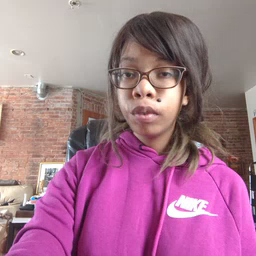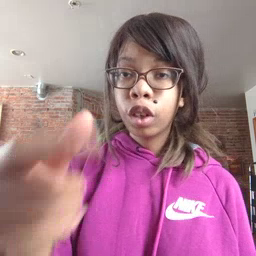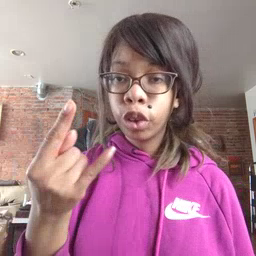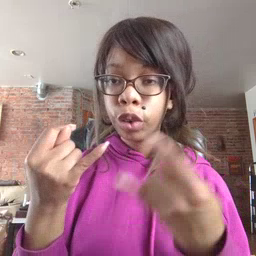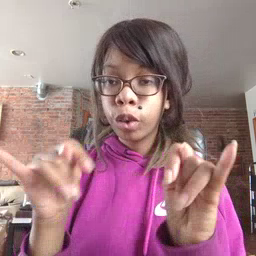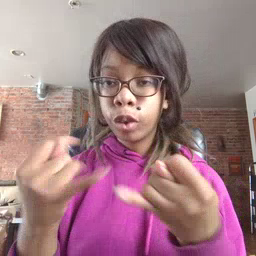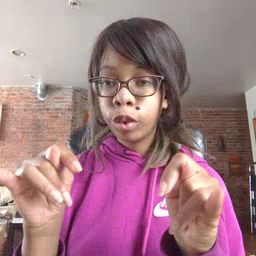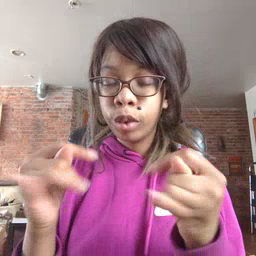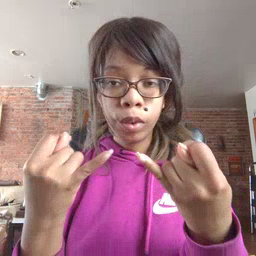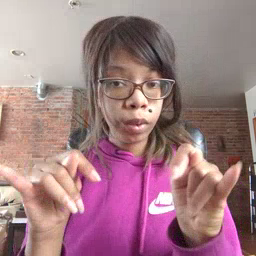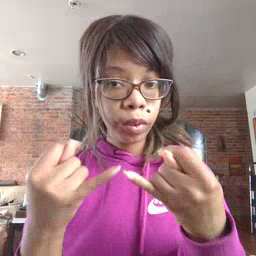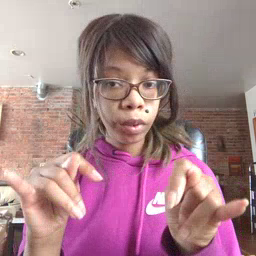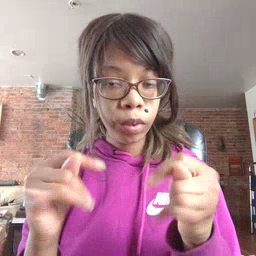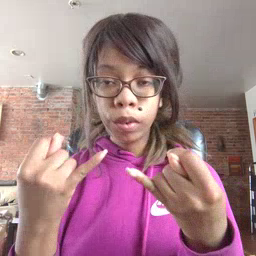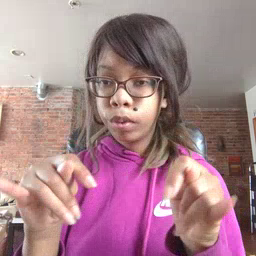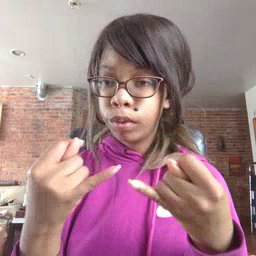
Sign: toy